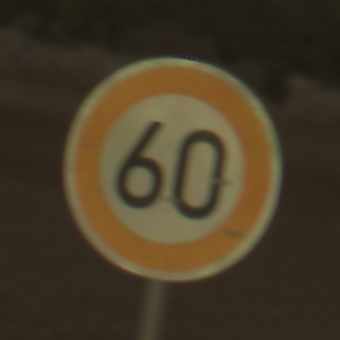
Verkehrszeichen: Geschwindigkeit60
Umgebung: Outdoor, Nature
Tageszeit: MorningAfternoon
Wetter: PartlyCloudy
Licht: Natural
Jahreszeit: NotSpecified
Kontrast: HighContrast